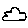
Label: cloud